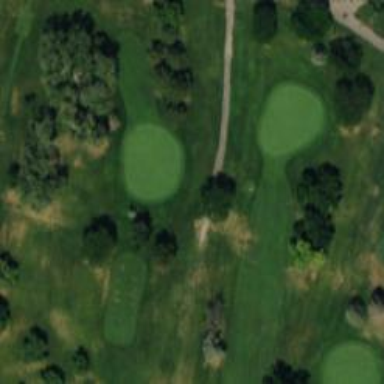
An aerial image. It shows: Golf hole.